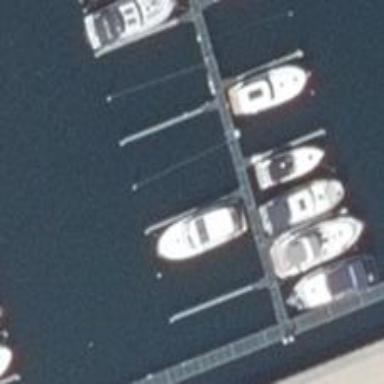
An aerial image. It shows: Man-made pier.